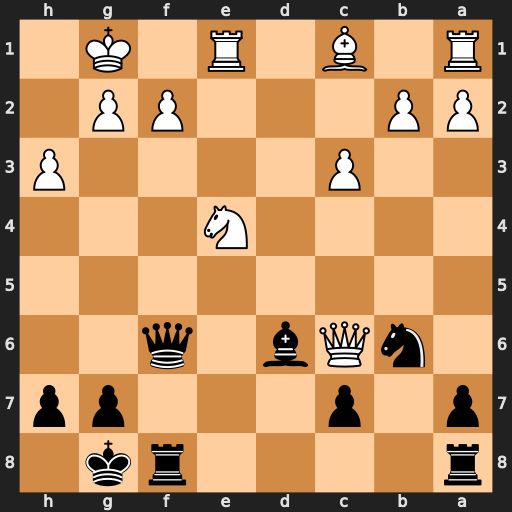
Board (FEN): r4rk1/p1p3pp/1nQb1q2/8/4N3/2P4P/PP3PP1/R1B1R1K1
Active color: b
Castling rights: -
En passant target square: -
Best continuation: Bh2+ Kxh2 Qxc6